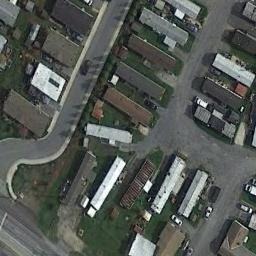
Label: residential